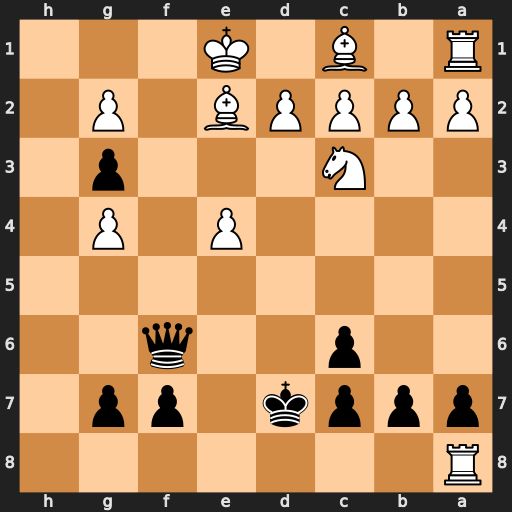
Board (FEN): R7/pppk1pp1/2p2q2/8/4P1P1/2N3p1/PPPPB1P1/R1B1K3
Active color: b
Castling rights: Q
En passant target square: -
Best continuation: Qf2+ Kd1 Qg1+ Bf1 Qxf1#